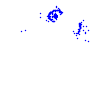
Particle: pion